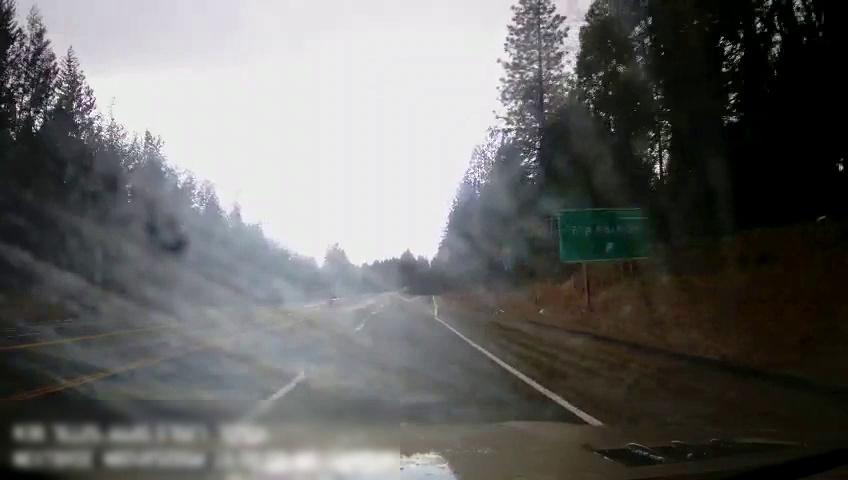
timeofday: Day
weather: Cloudy
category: Drivable Space
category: Lanes | Current Lane
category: Lanes | Current Lane
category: Lanes | Alternate Lane
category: Lanes | Alternate Lane
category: Lanes | Alternate Lane
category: Traffic | Signs